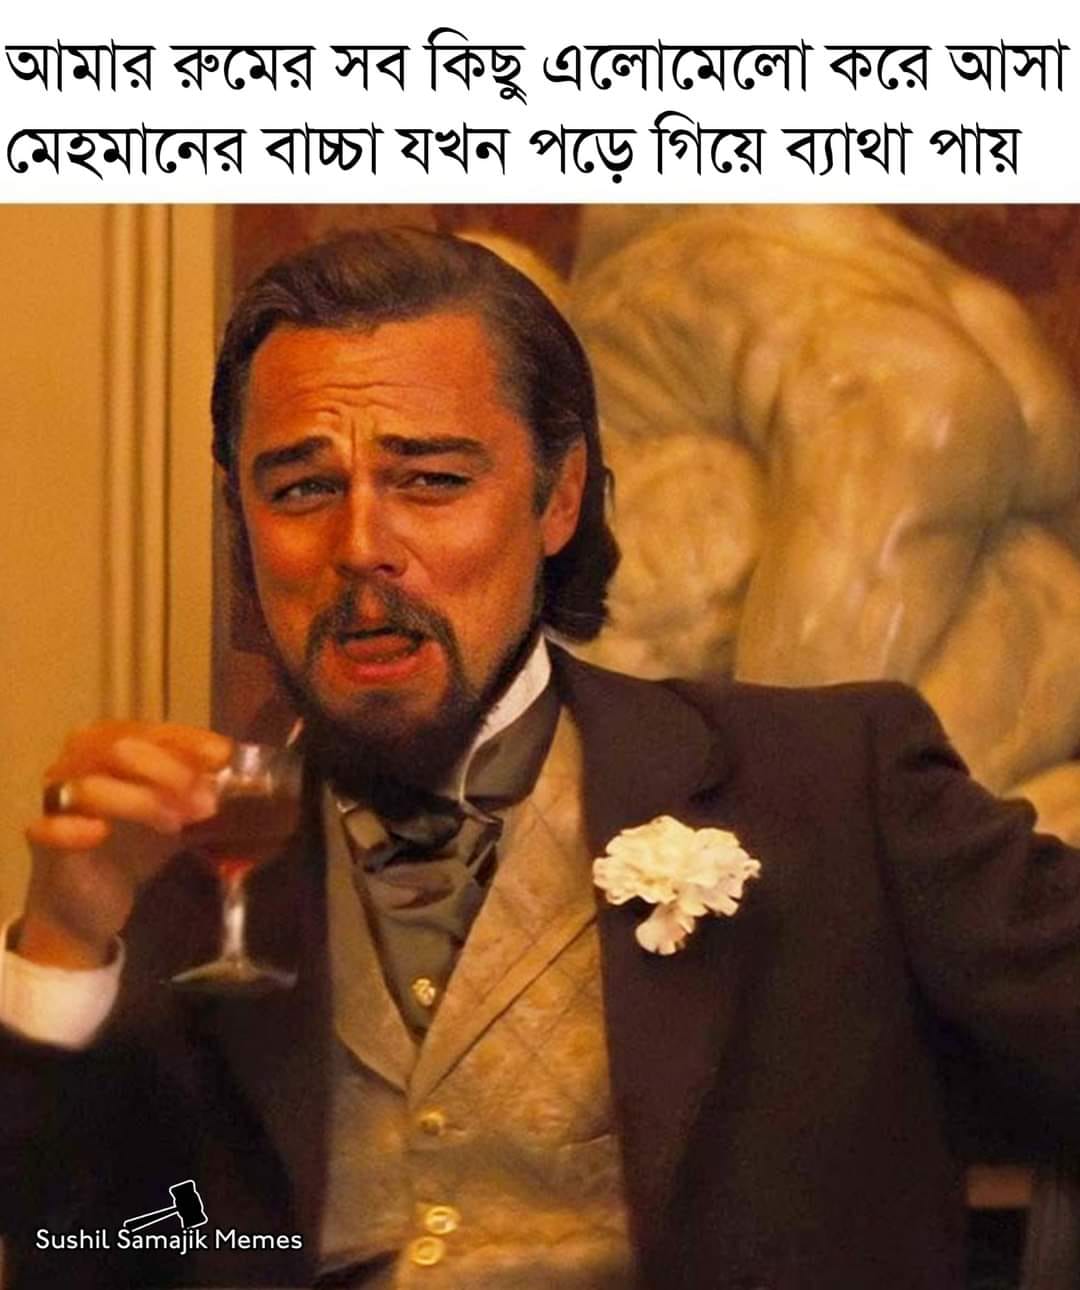
Caption: আমার রুমের সব কিছু এলোমেলো করে আসা মেহমানের বাচ্চা যখন পড়ে গিয়ে ব্যাথা পায়
Label: non-hate